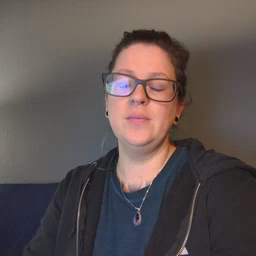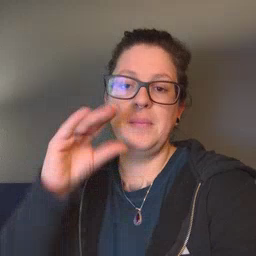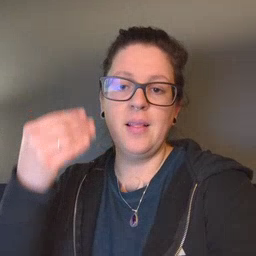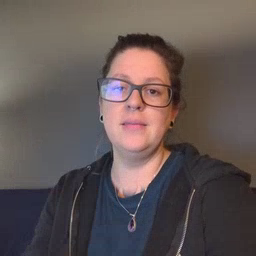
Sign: smile